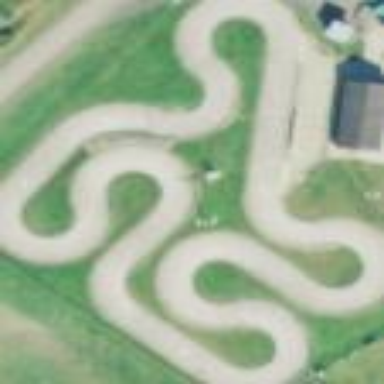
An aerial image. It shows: Karting raceway.